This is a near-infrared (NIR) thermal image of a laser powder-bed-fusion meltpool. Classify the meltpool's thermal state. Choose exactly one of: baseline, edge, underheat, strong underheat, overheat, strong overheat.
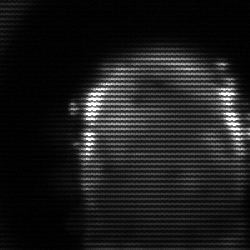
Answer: baseline